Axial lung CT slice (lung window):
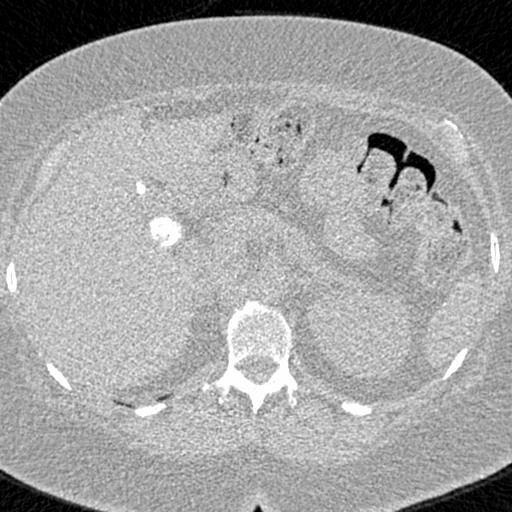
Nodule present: no